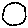
Label: circle